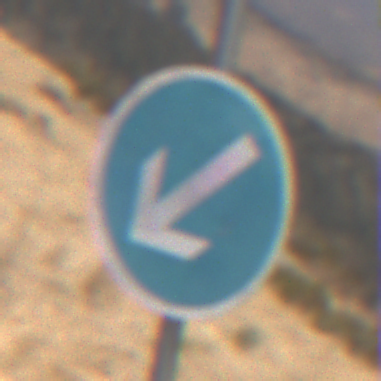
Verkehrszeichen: VorgeschriebeneVorbeifahrtLinks
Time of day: Midday
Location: Outdoor (Nature)
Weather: Clear
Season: NotSpecified
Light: Natural